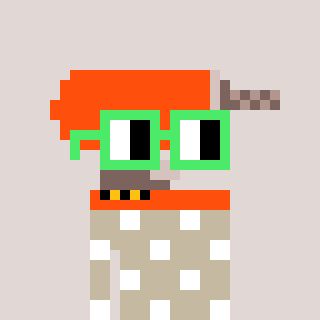
a pixel art character with square light green glasses, a drill-shaped head and a bege-colored body on a warm background